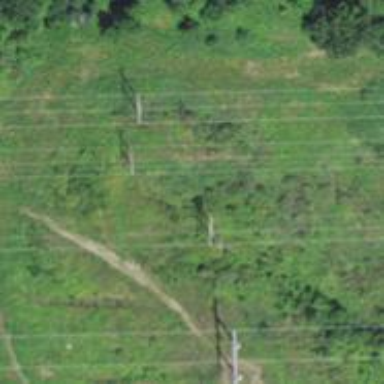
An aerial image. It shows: H-frame power tower design.